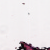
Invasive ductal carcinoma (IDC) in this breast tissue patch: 0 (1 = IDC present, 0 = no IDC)